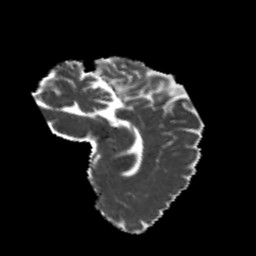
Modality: MD
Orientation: sagittal
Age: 21
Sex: male
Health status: healthy
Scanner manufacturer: philips
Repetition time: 7.393 s
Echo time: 0.08599 s